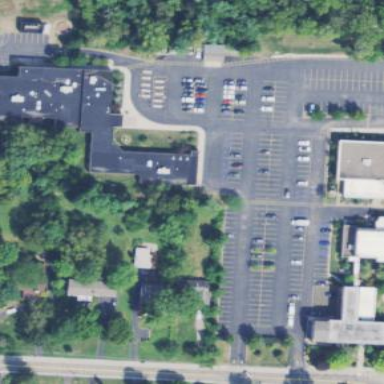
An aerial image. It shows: School.